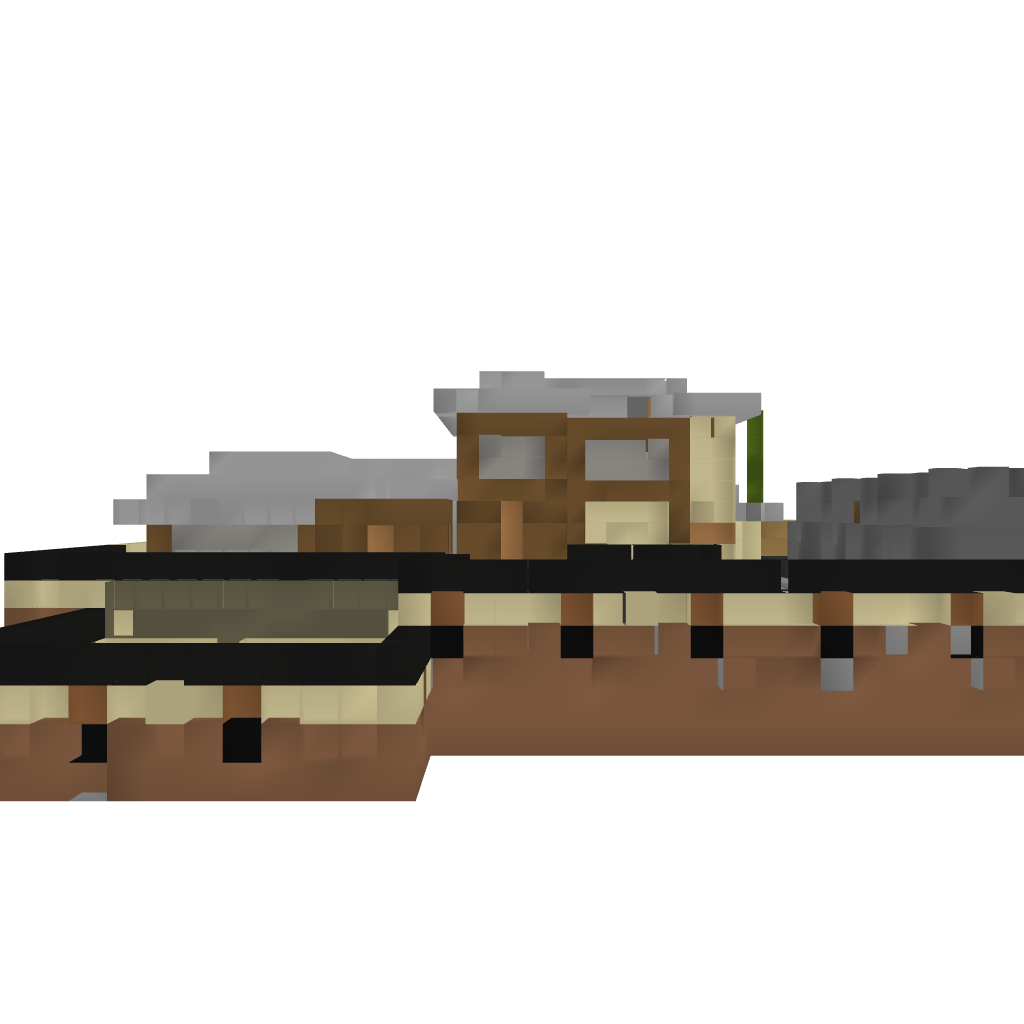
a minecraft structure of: Modern House